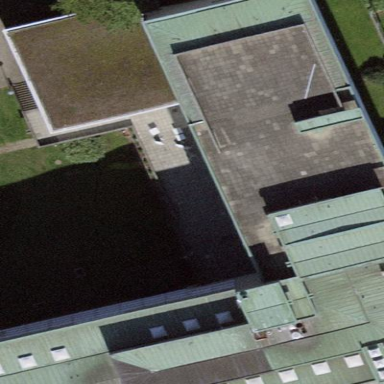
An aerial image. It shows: School.